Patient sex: F
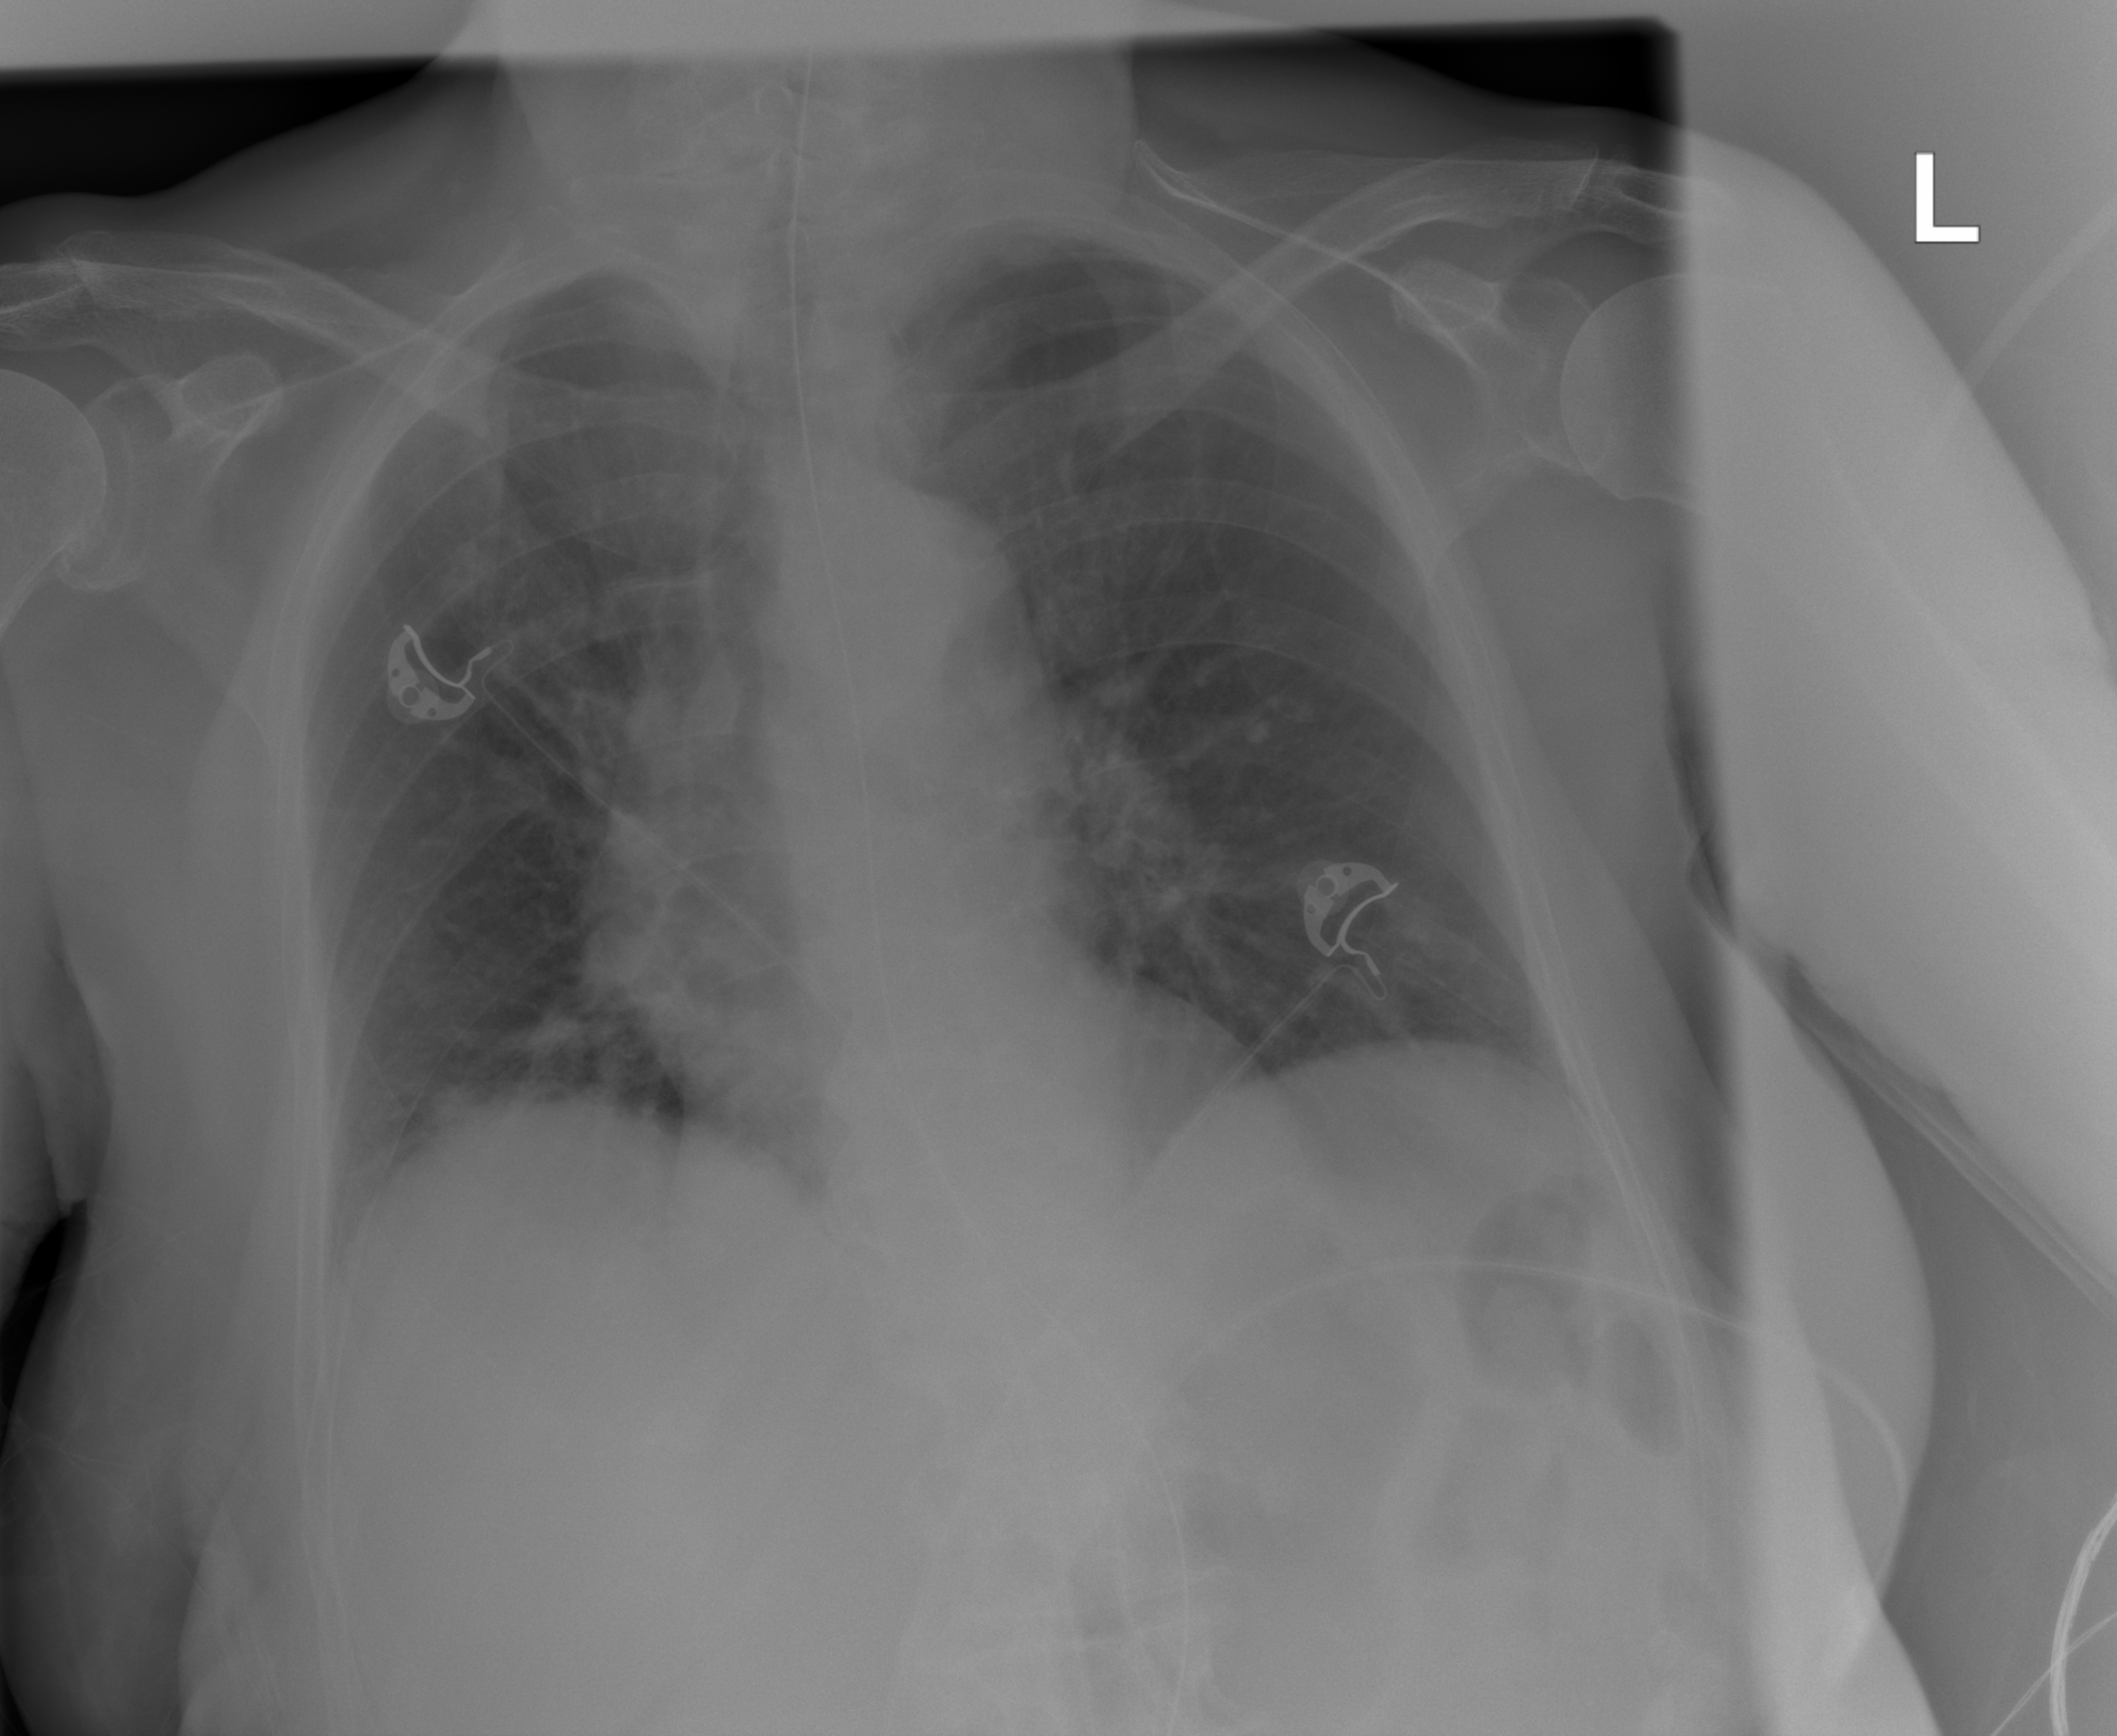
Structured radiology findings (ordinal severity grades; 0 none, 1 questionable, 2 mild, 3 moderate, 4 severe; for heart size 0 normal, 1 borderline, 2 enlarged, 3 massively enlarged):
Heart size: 0
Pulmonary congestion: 0
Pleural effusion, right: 0
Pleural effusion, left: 0
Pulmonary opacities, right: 2
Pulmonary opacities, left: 0
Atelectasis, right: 2
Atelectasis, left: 0